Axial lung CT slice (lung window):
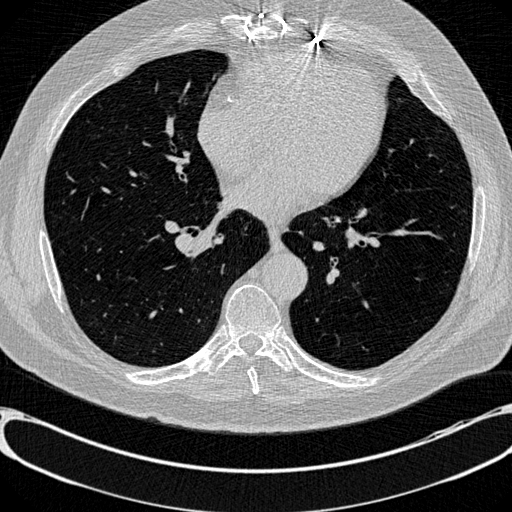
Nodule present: no